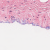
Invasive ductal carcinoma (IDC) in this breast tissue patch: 0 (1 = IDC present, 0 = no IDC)